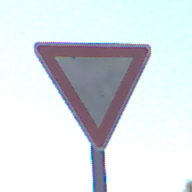
Verkehrszeichen: VorfahrtGewaehren
Umgebung: Outdoor, Nature
Tageszeit: Midday
Wetter: Clear
Licht: Natural
Jahreszeit: NotSpecified
Kontrast: HighContrast